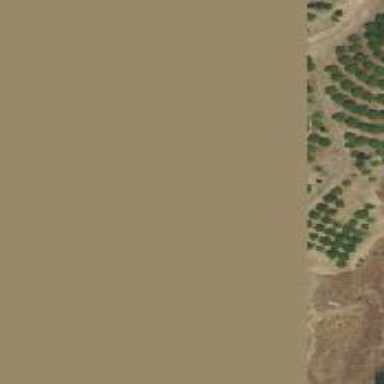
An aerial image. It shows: Orchard.